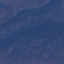
Land use / land cover: HerbaceousVegetation